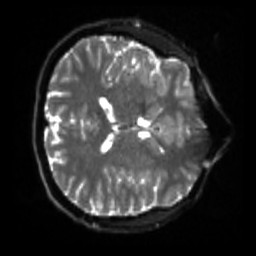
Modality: sbref
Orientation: axial
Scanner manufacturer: siemens
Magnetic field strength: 3 T
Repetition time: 4 s
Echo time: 0.0594 s